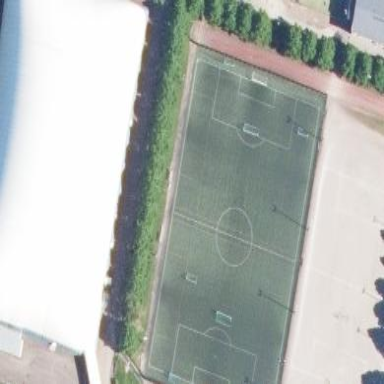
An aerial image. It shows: Sports center building for soccer activities.